Aerial crown-view tile of a tropical tree (Barro Colorado Island, Panama), acquired 20250217:
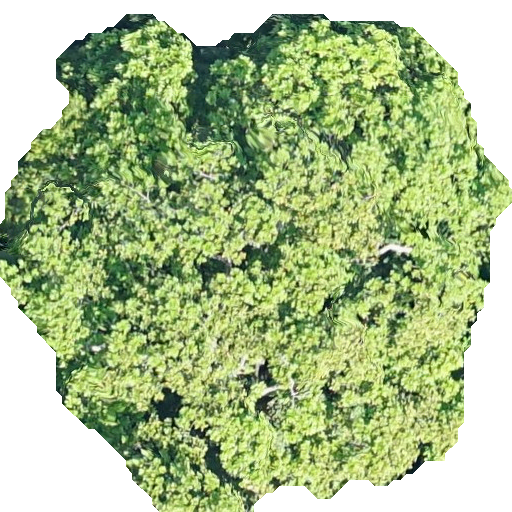
Species: Anacardium excelsum
GBIF accepted scientific name: Anacardium excelsum
Crown area: 289.839 m²